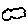
Label: cloud